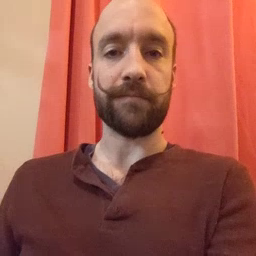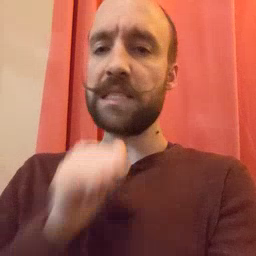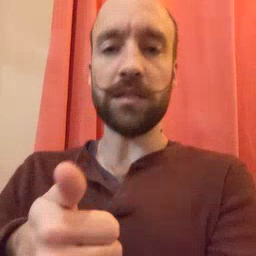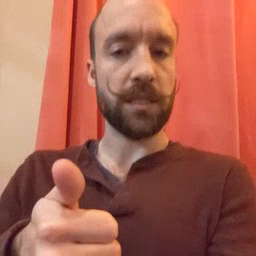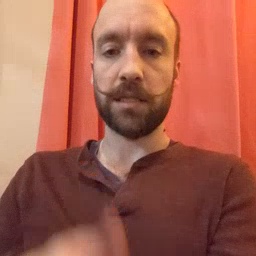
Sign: not